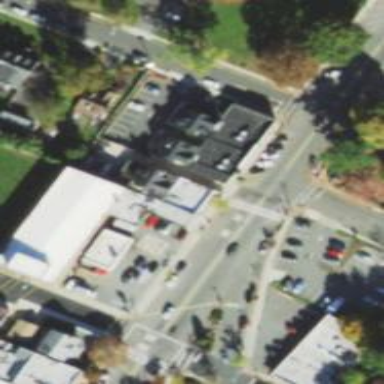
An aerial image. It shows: Marked road crossing with traffic lights.